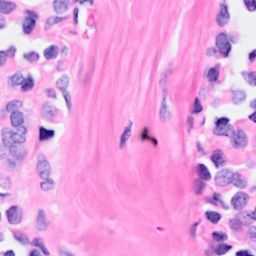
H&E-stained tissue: Breast